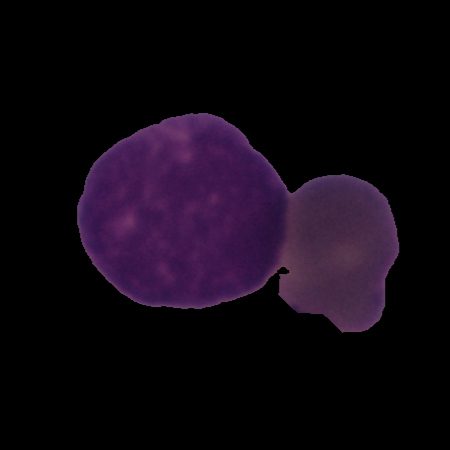
Label: cancer